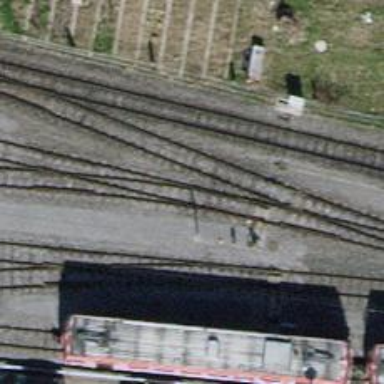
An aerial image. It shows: Railway switch.